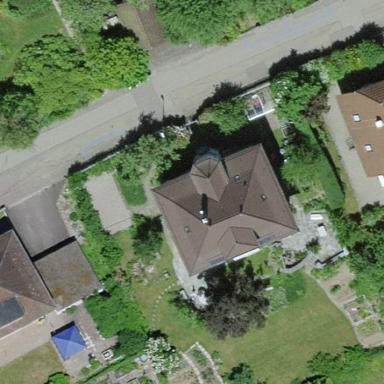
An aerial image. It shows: House with hipped roof.